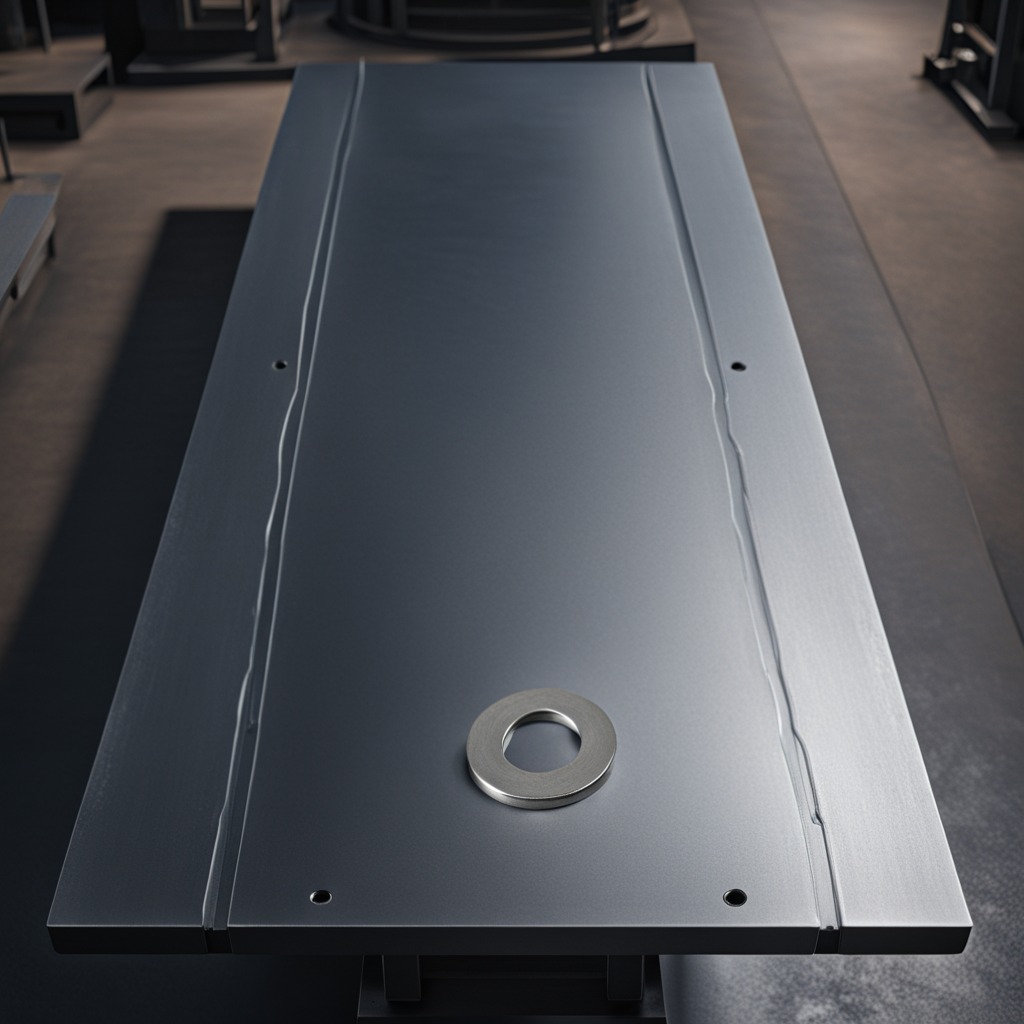
A flat metal washer lies on a cold steel table in a mining workshop.